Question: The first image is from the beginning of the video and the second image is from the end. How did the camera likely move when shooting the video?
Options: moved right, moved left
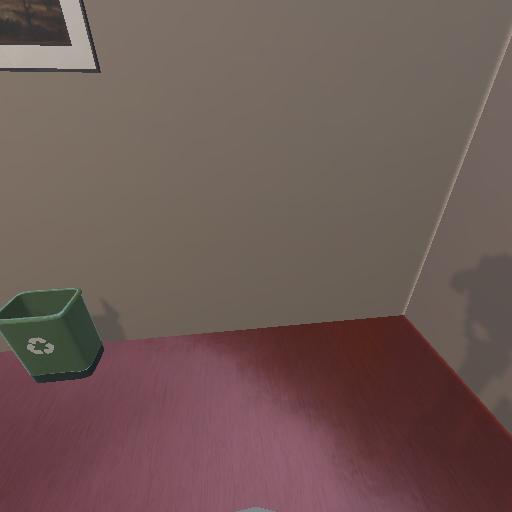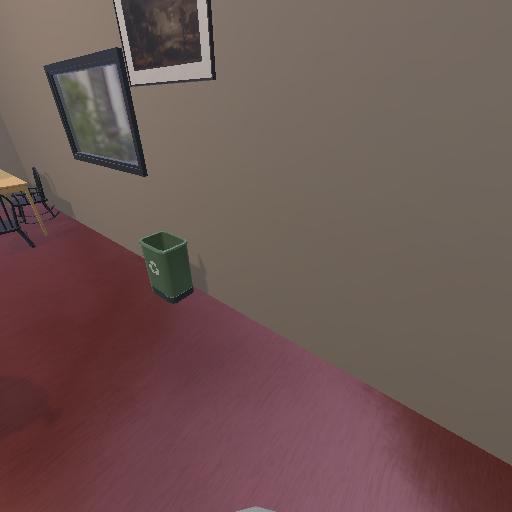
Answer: moved right